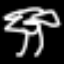
Label: palm tree